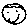
Label: smiley face